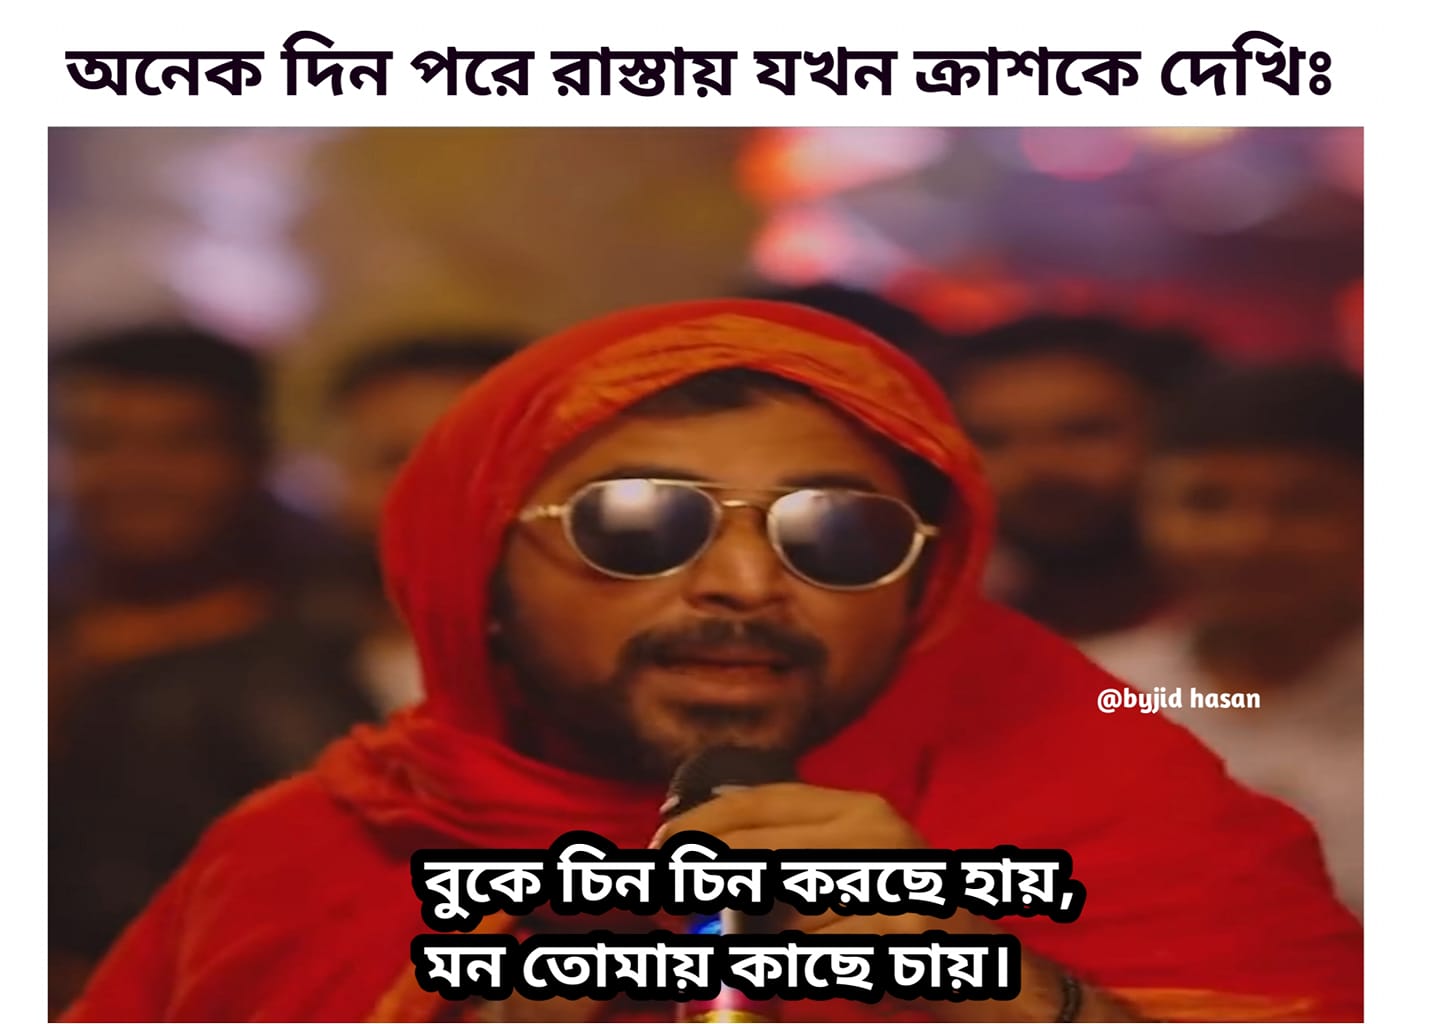
Text: অনেক দিন পর রাস্তায় যখন ক্রাশকে দেখি: বুকে চিন চিন করছে হায়, মন তোমায় কাছে চায়।
Label: Non Hate